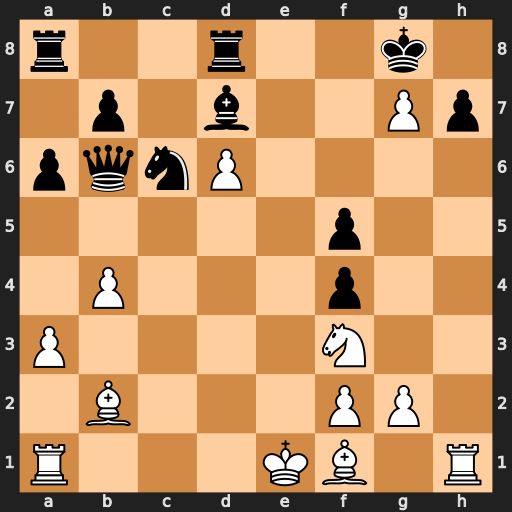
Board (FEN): r2r2k1/1p1b2Pp/pqnP4/5p2/1P3p2/P4N2/1B3PP1/R3KB1R
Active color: w
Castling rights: KQ
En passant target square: -
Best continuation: Bc4+ Be6 Bxe6#